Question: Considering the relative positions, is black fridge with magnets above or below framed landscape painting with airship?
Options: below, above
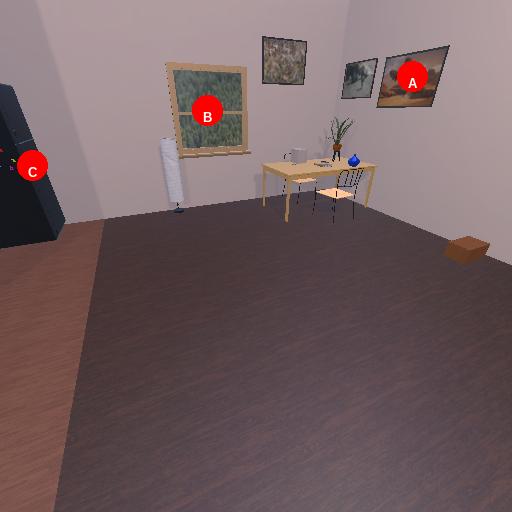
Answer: below